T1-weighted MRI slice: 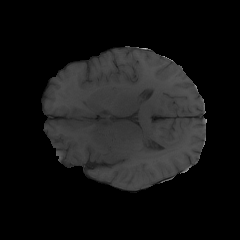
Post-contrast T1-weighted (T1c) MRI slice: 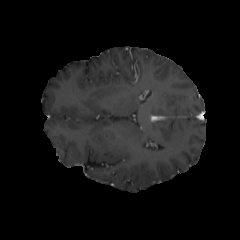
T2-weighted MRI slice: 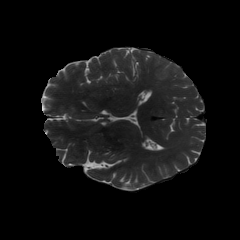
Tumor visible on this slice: no